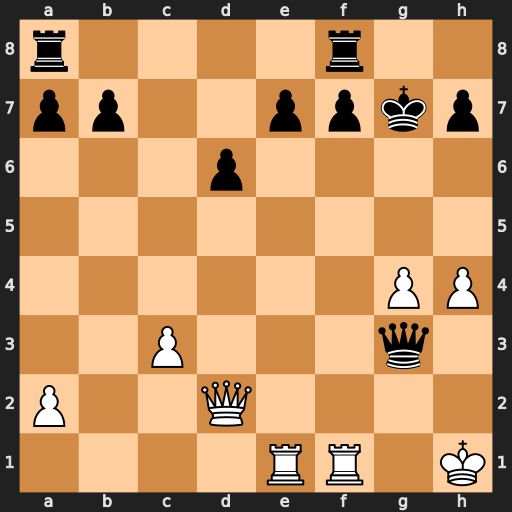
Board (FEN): r4r2/pp2ppkp/3p4/8/6PP/2P3q1/P2Q4/4RR1K
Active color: w
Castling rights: -
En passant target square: -
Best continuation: Qg5+ Kh8 Re3 f6 Qh6 Qxg4 Rg1